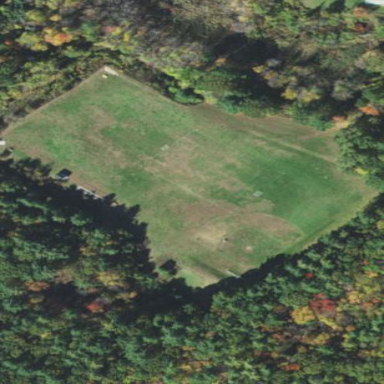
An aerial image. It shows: Soccer pitch for leisureland activities.